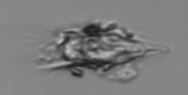
Label: Tintinnina